Question: My application will take data using form and save it to the database and then draw it using chartjs .
'''
def get_temperature_show(request):
all_temperatures = Temper.objects.all()
dates_label = []
sensor1_temp = []
sensor2_temp = []
sensor3_temp = []
sensor4_temp = []
for model in all_temperatures:
dates_label.append(model.date)
sensor1_temp.append(model.sensor1_temp)
sensor2_temp.append(model.sensor2_temp)
sensor3_temp.append(model.sensor3_temp)
sensor4_temp.append(model.sensor4_temp)
data = {
'dates': dates_label,
'sensor1': sensor1_temp,
'sensor2': sensor2_temp,
'sensor3': sensor3_temp,
'sensor4': sensor4_temp
}
return render(request, 'weather/showtemper.html', json.dumps({"data":data}))
'''
But it gives the following-

My template example is like this:
'''
var ctx = document.getElementById('myChart').getContext('2d');
var myChart = new Chart(ctx, {
type: 'line',
data: {
labels: ['M', 'T', 'W', 'T', 'F', 'S', 'S'],
datasets: [{
label: 'apples',
data: [12, 19, 3, 17, 6, 3, 7],
backgroundColor: "rgba(153,255,51,0.4)"
}, {
label: 'oranges',
data: [2, 29, 5, 5, 2, 3, 10],
backgroundColor: "rgba(255,153,0,0.4)"
}]
}
});
'''
Please help me to resolve this error
Thanks in advance
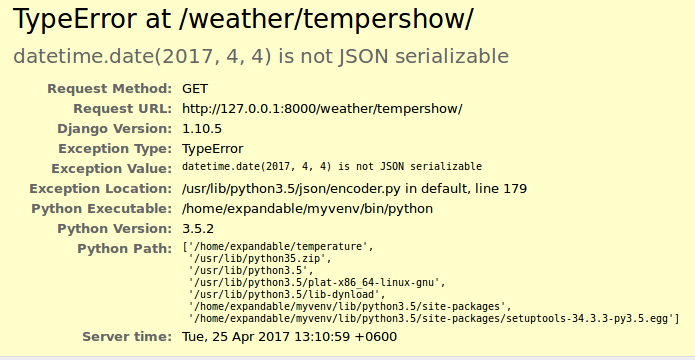
Answer: '''
def get_temperature_show(request):
data = Temper.objects.all()
return render(request,'weather/showtemper.html',{'data':data})
'''
'''
var ctx = document.getElementById('myChart').getContext('2d');
var myChart = new Chart(ctx, {
type: 'line',
data: {
{# labels: ['M', 'T', 'W', 'T', 'F', 'S', 'S'],#}
labels: [{% for d in data %} "{{ d.date }}", {% endfor %}],
datasets: [{
label: 'Sensor 1',
{# data: [12, 19, 3, 17, 6, 3, 7],#}
data: [{% for temp in data %} "{{ temp.sensor1_temp }}", {% endfor %}],
backgroundColor: "rgba(153,255,51,0.4)"
}, {
label: 'Sensor 2',
data: [{% for temp in data %} "{{ temp.sensor2_temp }}", {% endfor %}],
backgroundColor: "rgba(255,153,0,0.4)"
},
{
label: 'Sensor 3',
data: [{% for temp in data %} "{{ temp.sensor3_temp }}", {% endfor %}],
backgroundColor: "rgba(0,0,255,0.4)"
},
{
label: 'Sensor 4',
data: [{% for temp in data %} "{{ temp.sensor4_temp }}", {% endfor %}],
backgroundColor: "rgba(255,0,0,0.4)"
}]
}
});
'''